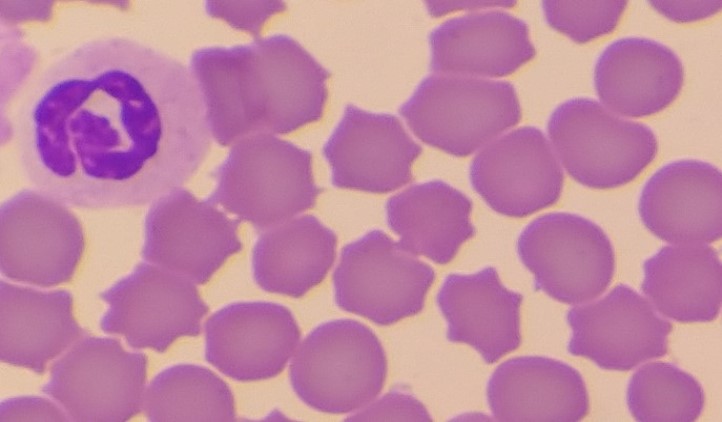
White blood cell type: Neutrophil